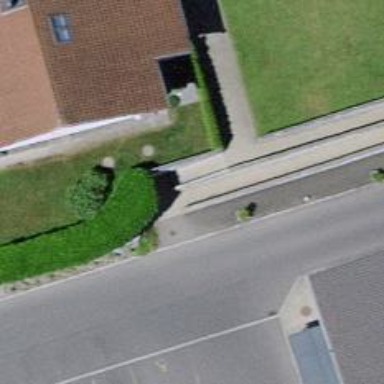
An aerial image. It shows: Steps with paved surface.